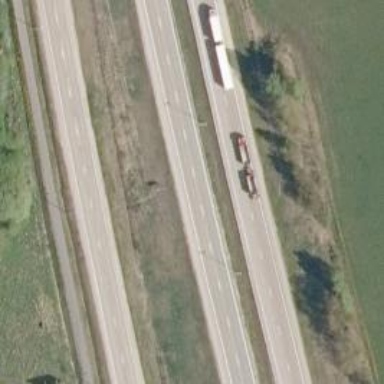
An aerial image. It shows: Asphalt motorway.